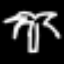
Label: palm tree